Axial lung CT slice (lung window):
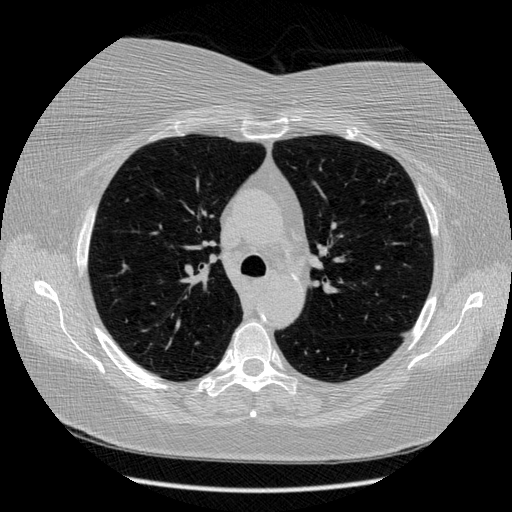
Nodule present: no